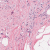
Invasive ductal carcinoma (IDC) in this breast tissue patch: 1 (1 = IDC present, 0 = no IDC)